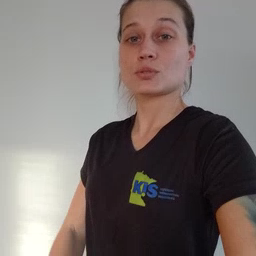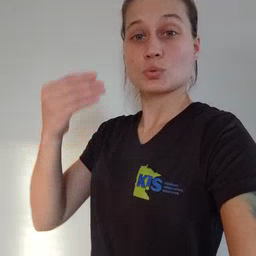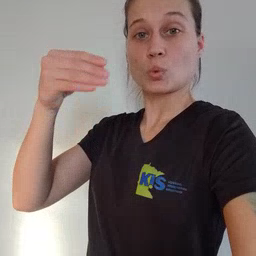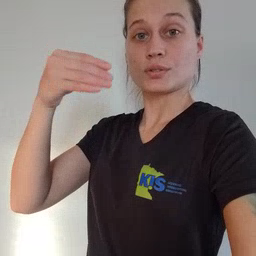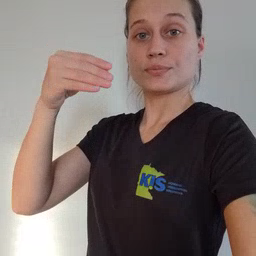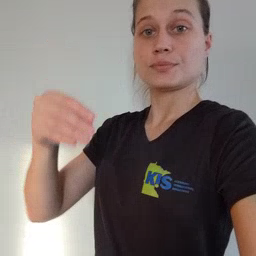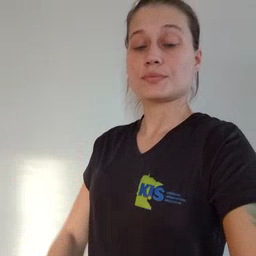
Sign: store